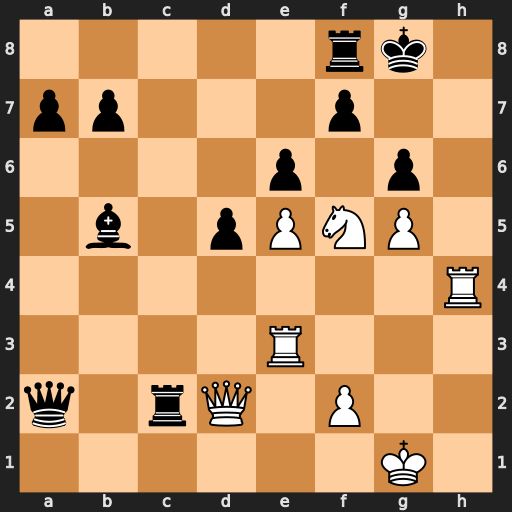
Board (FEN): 5rk1/pp3p2/4p1p1/1b1pPNP1/7R/4R3/q1rQ1P2/6K1
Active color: w
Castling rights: -
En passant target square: -
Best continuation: Qb4 Qa1+ Re1 Qxe1+ Qxe1